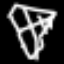
Label: diamond